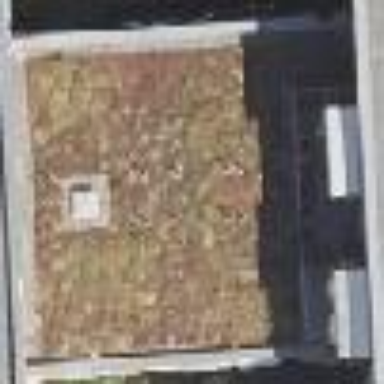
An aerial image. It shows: Part of building.